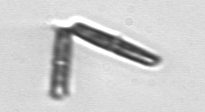
Label: Thalassionema